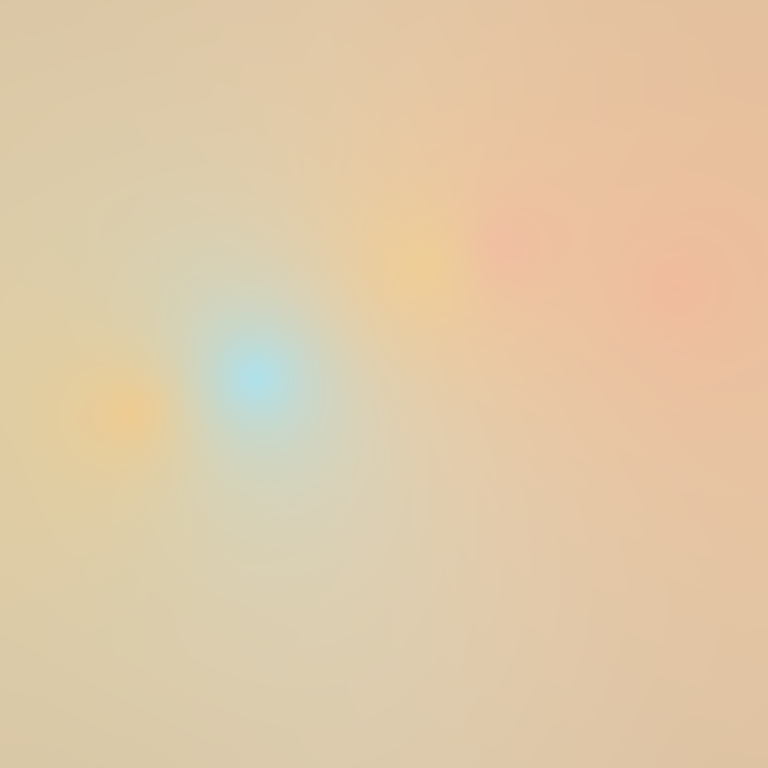
Abstract light effect, smooth gradient from soft beige to gentle blue, calm atmosphere, diffuse glow, no room, no furniture, no objects.